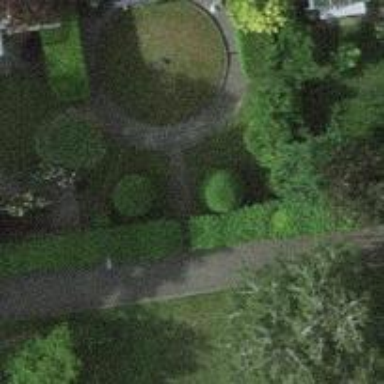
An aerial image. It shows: Garden with evergreen needle-leaved trees.